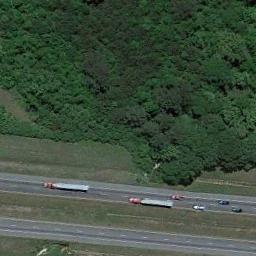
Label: freeway